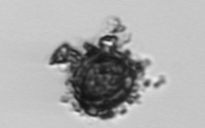
Label: Thalassiosira_TAG_external_detritus